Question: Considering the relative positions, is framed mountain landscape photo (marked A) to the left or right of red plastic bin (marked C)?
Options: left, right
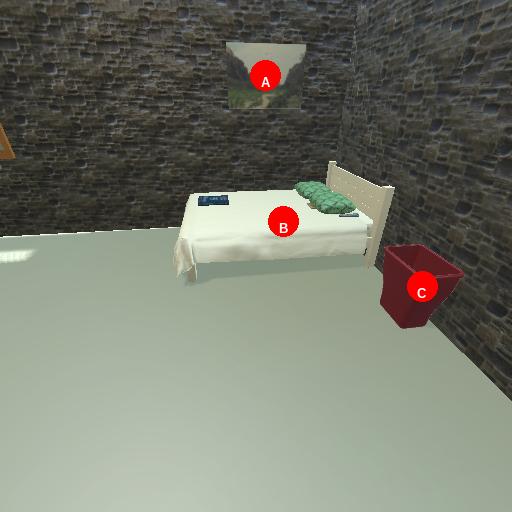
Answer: left